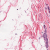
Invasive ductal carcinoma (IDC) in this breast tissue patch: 0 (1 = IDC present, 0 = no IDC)